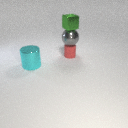
small red rubber cylinder behind large cyan metal cylinder